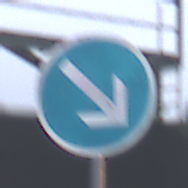
Verkehrszeichen: VorgeschriebeneVorbeifahrtRechts
Umgebung: Outdoor, Suburban
Tageszeit: MorningAfternoon
Wetter: Overcast
Licht: Natural
Jahreszeit: NotSpecified
Kontrast: LowContrast